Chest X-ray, PA view. Patient: 38 years old, sex M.
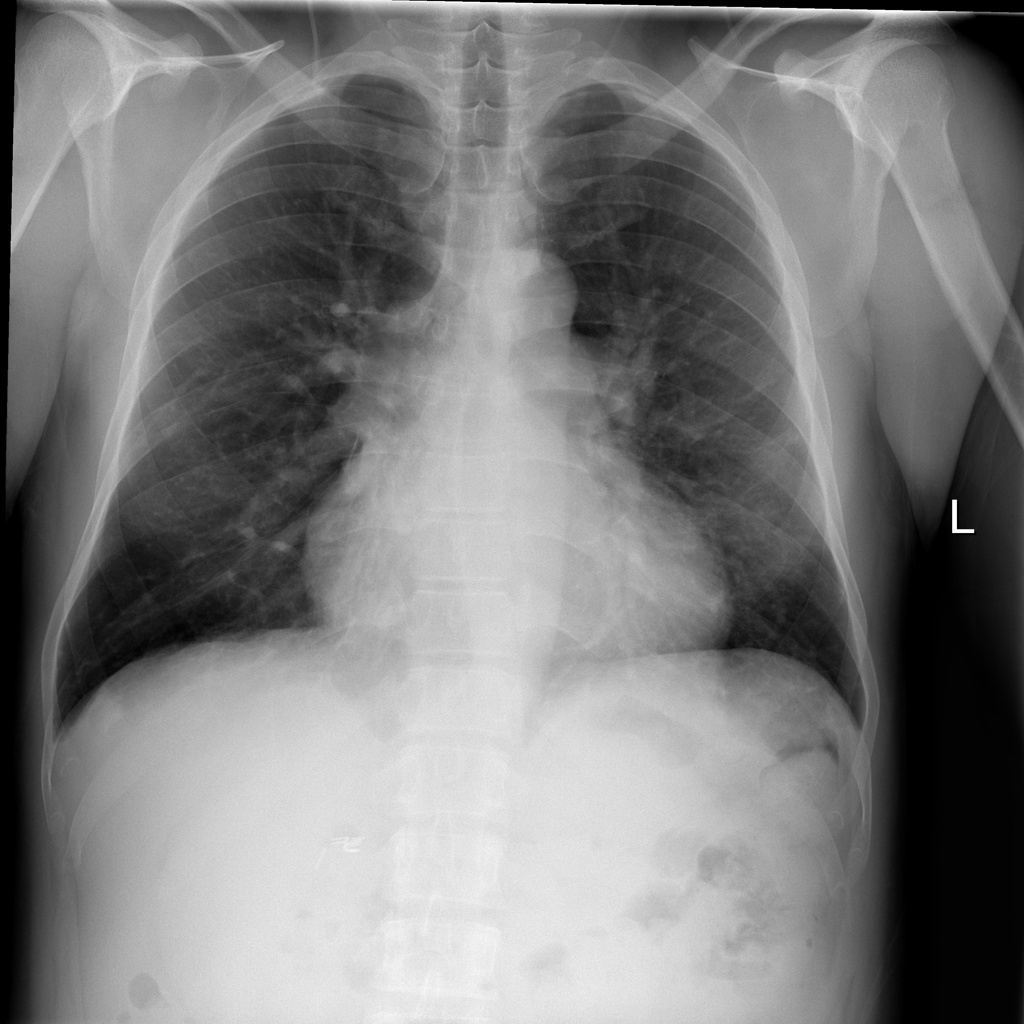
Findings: No Finding